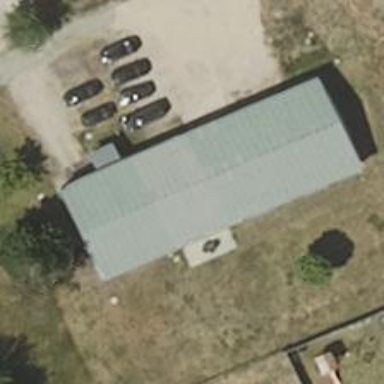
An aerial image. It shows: Car repair shop.